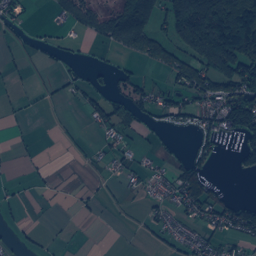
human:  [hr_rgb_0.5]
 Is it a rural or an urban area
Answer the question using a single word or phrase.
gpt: urban

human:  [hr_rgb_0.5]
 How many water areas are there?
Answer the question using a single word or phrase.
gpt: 20

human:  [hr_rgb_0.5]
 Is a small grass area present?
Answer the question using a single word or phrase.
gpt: yes

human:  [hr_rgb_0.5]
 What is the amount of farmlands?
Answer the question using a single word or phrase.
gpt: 44

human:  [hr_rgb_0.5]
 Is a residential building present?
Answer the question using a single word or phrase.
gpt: yes

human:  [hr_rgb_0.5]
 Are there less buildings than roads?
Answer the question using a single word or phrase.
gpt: no

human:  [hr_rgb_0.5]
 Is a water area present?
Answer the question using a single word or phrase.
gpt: yes

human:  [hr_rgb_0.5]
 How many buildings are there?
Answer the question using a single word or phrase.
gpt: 841

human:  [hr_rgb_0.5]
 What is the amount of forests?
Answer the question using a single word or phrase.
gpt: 160

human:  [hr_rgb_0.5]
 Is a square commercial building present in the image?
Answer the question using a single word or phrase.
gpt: no

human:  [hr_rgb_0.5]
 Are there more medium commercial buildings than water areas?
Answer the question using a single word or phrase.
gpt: no

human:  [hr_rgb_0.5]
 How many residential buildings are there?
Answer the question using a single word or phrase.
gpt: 821

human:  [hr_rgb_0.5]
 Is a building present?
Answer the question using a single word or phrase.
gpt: yes

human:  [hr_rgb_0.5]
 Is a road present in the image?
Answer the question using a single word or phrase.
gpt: yes

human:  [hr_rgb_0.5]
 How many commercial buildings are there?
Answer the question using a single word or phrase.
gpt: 11

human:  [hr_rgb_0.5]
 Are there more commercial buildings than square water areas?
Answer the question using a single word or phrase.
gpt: yes

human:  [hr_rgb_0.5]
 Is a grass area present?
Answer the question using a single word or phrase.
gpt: yes

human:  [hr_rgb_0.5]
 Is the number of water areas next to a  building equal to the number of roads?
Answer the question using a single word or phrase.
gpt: no

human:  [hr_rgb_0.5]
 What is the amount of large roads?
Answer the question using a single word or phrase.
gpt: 0

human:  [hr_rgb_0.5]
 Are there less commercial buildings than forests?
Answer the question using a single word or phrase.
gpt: yes

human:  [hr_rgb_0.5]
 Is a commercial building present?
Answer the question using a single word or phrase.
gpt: yes

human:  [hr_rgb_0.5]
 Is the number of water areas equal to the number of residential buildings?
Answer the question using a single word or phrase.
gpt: no

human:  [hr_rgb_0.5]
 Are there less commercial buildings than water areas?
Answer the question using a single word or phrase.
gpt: yes

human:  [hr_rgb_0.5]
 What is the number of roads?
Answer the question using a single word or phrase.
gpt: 242

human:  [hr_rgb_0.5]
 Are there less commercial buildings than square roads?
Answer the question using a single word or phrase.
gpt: no

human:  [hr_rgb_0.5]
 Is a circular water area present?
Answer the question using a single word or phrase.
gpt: yes

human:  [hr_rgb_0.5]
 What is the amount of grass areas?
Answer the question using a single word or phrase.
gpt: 172

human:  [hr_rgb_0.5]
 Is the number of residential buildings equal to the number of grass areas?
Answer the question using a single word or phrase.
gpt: no

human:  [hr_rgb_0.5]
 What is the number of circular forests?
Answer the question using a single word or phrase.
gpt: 0

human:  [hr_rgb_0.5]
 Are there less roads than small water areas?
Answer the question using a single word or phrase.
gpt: no

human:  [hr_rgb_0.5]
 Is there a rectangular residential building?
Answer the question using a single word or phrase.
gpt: yes

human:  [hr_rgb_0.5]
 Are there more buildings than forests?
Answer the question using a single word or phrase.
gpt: yes

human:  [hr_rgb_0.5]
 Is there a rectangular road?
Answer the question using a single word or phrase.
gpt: no

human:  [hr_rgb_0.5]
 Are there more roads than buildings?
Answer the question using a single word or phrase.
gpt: no

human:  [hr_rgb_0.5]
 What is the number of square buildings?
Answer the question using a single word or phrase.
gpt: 1

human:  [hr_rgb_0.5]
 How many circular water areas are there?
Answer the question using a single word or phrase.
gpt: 1

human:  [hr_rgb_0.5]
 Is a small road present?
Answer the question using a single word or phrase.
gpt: yes

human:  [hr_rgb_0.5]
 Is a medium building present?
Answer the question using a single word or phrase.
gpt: yes

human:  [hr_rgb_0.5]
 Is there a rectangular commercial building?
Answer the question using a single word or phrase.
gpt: yes

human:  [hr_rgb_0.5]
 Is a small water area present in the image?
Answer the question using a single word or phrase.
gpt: yes

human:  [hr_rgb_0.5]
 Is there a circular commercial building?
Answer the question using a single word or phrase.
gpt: no

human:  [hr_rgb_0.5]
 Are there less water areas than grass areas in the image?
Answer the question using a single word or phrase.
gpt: yes

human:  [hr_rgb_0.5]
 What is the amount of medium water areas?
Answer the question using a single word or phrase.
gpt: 4

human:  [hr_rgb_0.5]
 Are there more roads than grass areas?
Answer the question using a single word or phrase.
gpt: yes

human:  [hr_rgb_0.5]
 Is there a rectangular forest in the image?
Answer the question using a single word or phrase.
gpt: yes

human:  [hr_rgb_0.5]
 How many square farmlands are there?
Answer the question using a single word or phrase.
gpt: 0

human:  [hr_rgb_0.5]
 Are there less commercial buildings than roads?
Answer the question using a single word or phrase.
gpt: yes

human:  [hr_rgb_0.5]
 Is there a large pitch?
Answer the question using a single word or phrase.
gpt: yes

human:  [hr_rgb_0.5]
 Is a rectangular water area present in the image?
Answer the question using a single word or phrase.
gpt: yes

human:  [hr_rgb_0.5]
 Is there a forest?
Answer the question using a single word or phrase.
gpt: yes

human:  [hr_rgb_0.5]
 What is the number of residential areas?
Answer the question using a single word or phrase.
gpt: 5

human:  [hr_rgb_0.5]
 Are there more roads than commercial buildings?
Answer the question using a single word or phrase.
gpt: yes

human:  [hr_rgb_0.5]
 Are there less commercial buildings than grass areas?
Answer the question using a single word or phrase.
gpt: yes

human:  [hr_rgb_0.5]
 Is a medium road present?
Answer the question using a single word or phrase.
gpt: no

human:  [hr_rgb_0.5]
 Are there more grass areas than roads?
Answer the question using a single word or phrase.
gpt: no

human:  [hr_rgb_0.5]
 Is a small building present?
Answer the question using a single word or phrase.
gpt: yes

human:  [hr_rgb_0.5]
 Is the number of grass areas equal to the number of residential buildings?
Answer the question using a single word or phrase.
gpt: no

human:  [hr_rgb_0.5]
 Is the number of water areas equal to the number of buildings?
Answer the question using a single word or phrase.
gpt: no

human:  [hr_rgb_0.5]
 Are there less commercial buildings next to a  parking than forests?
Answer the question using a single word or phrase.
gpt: yes

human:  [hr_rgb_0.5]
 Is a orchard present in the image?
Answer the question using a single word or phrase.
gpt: yes

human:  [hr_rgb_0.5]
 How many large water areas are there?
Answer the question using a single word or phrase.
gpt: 5

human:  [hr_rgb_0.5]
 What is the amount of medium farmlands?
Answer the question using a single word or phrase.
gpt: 1

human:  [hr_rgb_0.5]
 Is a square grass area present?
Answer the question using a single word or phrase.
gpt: yes

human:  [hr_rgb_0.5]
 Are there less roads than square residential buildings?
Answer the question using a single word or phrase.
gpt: no